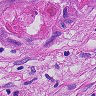
Metastatic tissue present: yes